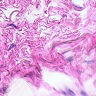
Metastatic tissue present: no